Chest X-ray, PA view. Patient: 45 years old, sex M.
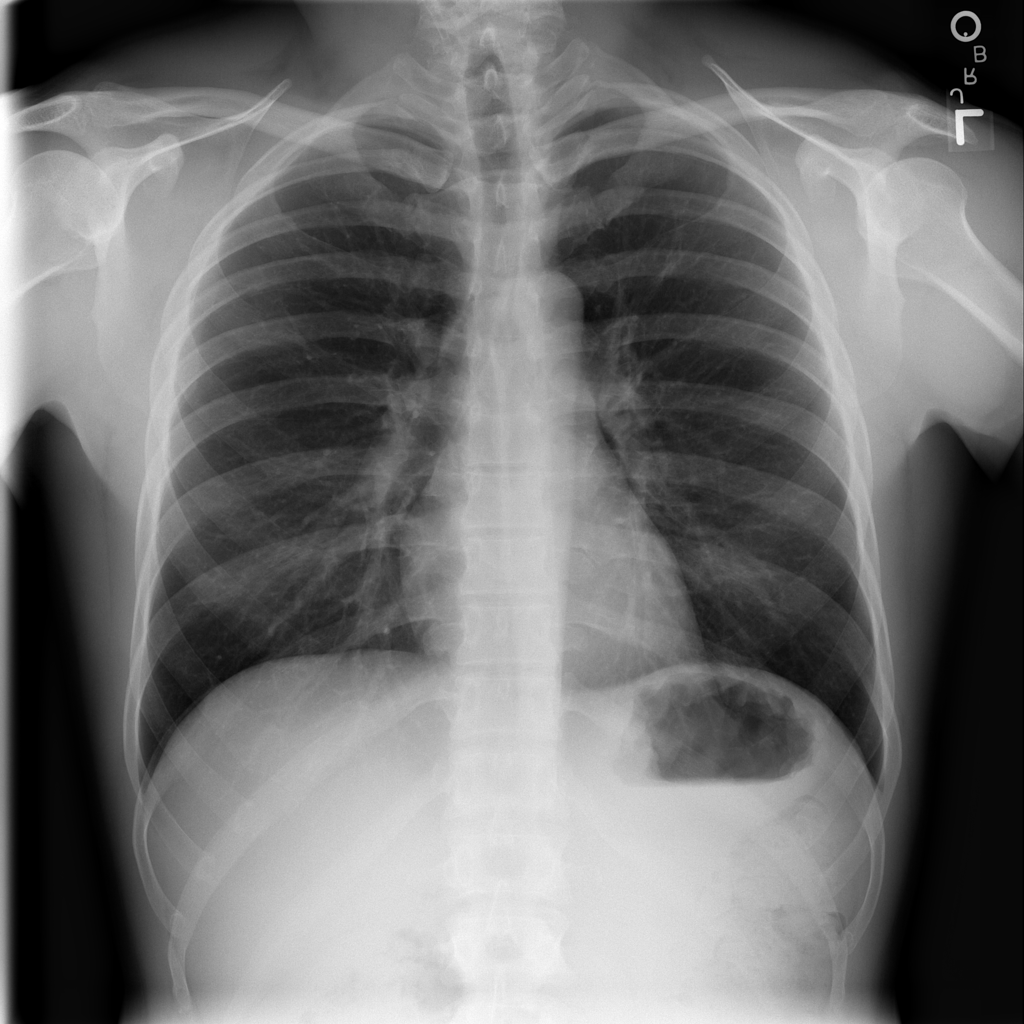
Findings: No Finding